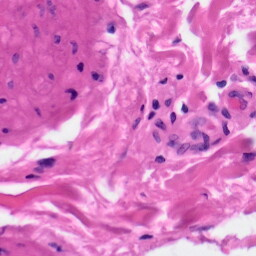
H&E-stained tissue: Skin